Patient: sex M, age 52
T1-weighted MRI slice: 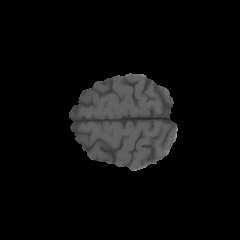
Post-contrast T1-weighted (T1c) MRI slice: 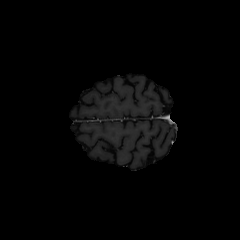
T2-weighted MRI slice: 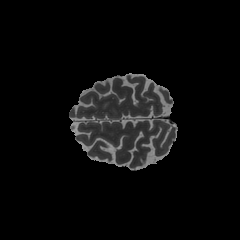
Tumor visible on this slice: no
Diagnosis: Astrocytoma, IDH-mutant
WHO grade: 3